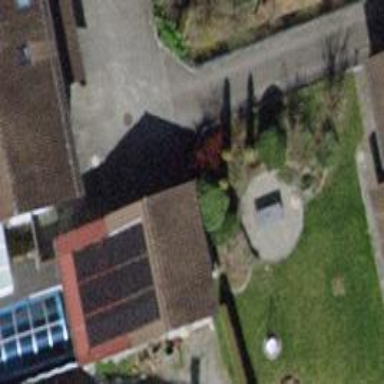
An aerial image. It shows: Garage.